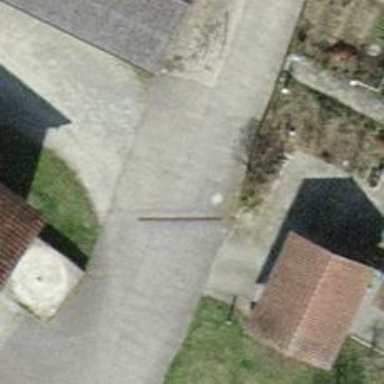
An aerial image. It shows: Residential road with asphalt surface and no sidewalk.